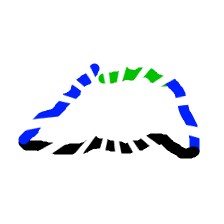
Shape: trapezoid